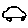
Label: car